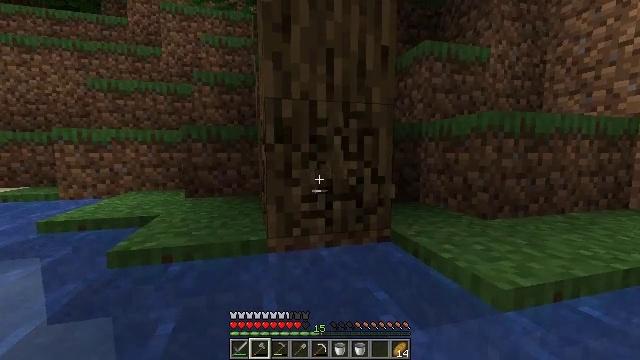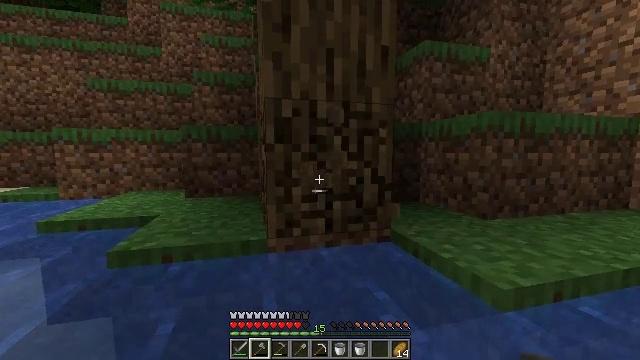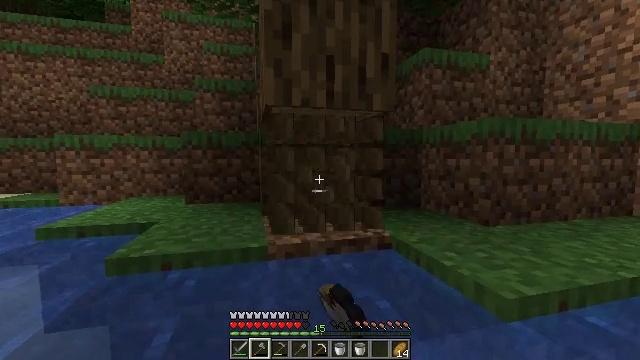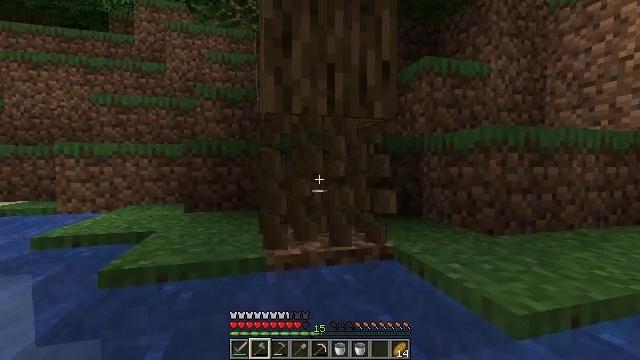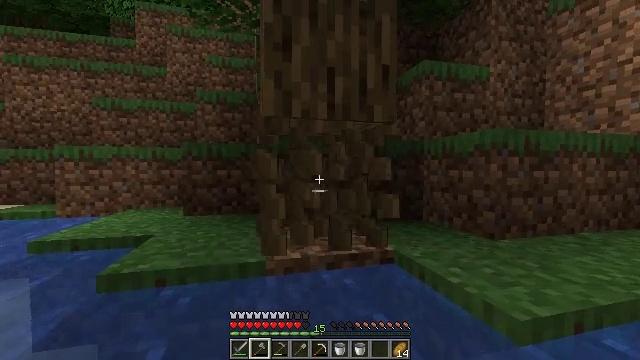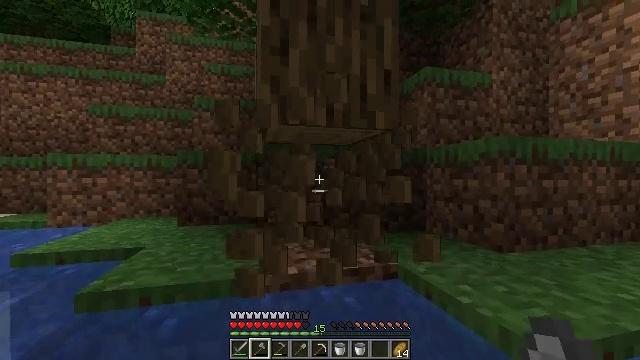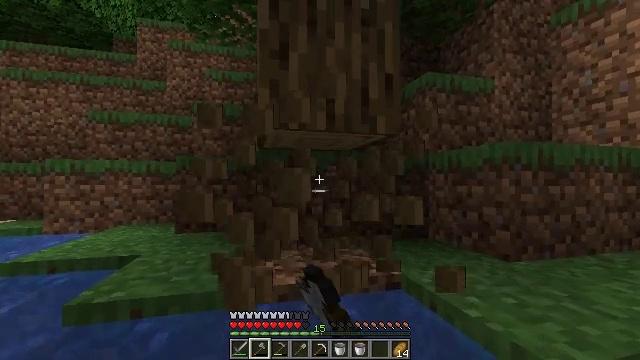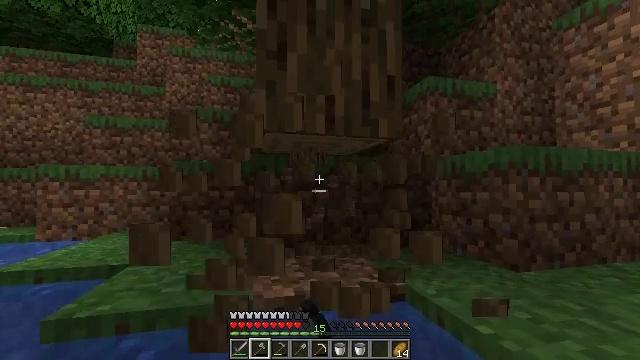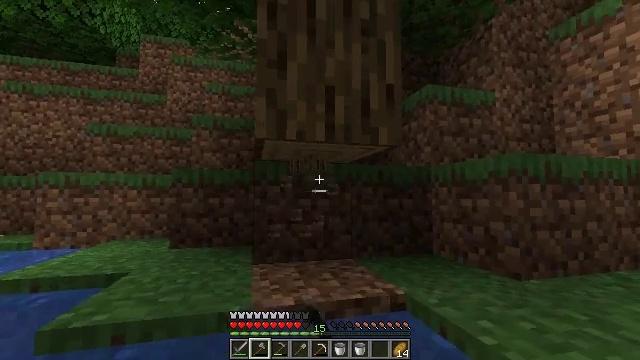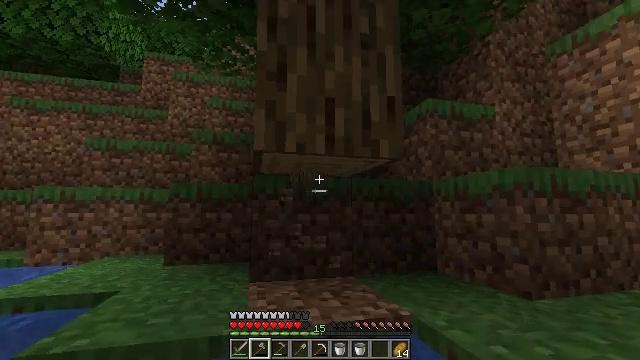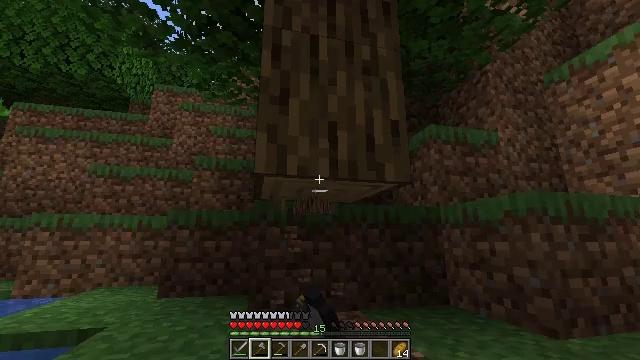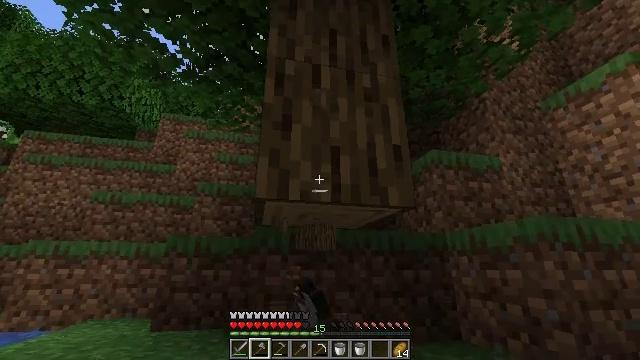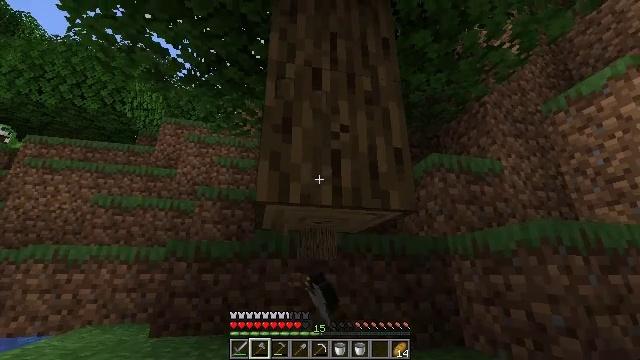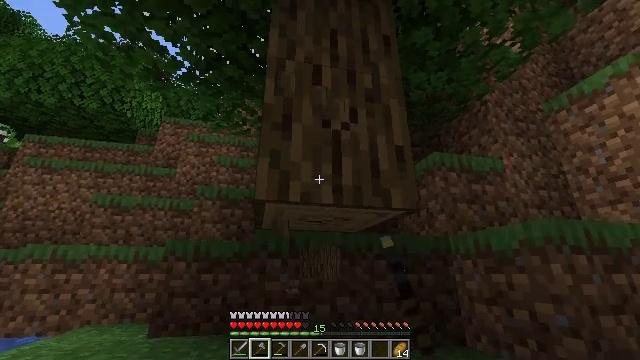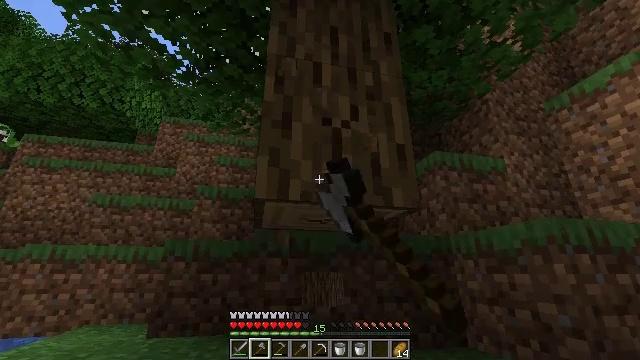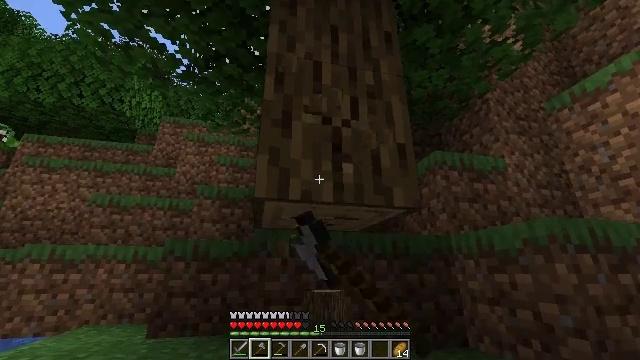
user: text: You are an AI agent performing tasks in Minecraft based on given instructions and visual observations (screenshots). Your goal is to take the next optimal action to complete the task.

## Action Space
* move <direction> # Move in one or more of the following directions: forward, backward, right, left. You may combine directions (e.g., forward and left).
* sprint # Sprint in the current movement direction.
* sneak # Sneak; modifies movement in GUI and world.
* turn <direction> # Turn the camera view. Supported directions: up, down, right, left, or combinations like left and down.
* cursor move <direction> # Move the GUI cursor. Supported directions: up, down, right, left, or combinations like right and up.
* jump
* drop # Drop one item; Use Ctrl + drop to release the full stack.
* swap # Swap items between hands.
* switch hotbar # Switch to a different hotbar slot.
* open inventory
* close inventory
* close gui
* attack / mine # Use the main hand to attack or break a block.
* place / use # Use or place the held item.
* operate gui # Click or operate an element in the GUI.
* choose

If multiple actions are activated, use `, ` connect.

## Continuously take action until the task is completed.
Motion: motion action
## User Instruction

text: Collect oak log for crafting.
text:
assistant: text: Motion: attack / mine
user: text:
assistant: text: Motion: move forward, turn up, attack / mine
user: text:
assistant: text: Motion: move forward, turn up, attack / mine
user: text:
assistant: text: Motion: move forward, attack / mine
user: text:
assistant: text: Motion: move forward, turn up, attack / mine
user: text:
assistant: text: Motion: move forward, turn up, attack / mine
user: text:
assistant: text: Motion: move forward, turn up, attack / mine
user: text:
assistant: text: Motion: turn up, attack / mine
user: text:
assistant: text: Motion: turn up, attack / mine
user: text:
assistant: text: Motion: turn up, attack / mine
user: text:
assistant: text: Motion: turn up, attack / mine
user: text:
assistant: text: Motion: attack / mine
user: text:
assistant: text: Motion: attack / mine
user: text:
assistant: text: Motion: attack / mine
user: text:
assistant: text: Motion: attack / mine
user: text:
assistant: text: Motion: attack / mine
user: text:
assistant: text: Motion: attack / mine
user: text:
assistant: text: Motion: turn up, attack / mine
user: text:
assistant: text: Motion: turn up, attack / mine
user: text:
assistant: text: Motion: attack / mine
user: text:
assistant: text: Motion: turn up, attack / mine
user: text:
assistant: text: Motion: attack / mine
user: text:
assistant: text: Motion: attack / mine
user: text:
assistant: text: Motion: turn up, attack / mine
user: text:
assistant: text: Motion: attack / mine
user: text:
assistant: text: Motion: attack / mine
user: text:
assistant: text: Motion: attack / mine
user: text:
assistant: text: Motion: turn up, attack / mine
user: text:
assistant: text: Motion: attack / mine
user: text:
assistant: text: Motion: attack / mine